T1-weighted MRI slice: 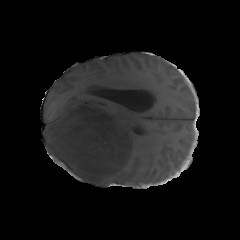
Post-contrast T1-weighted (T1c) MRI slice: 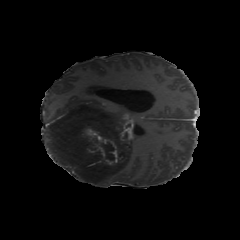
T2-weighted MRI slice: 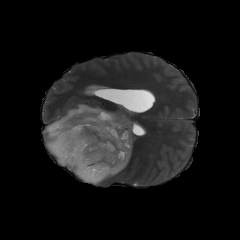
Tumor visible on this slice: yes